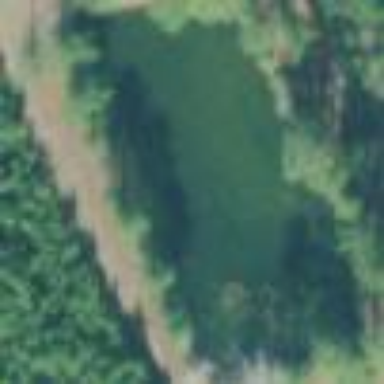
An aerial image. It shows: Reservoir of natural water.